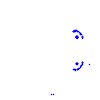
Particle: proton